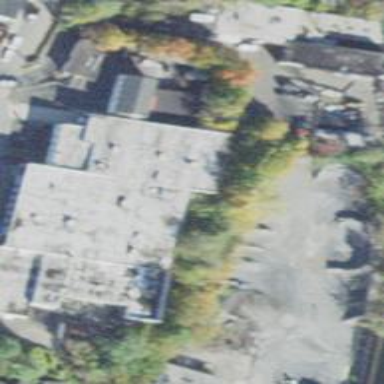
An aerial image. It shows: Part of building.